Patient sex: M
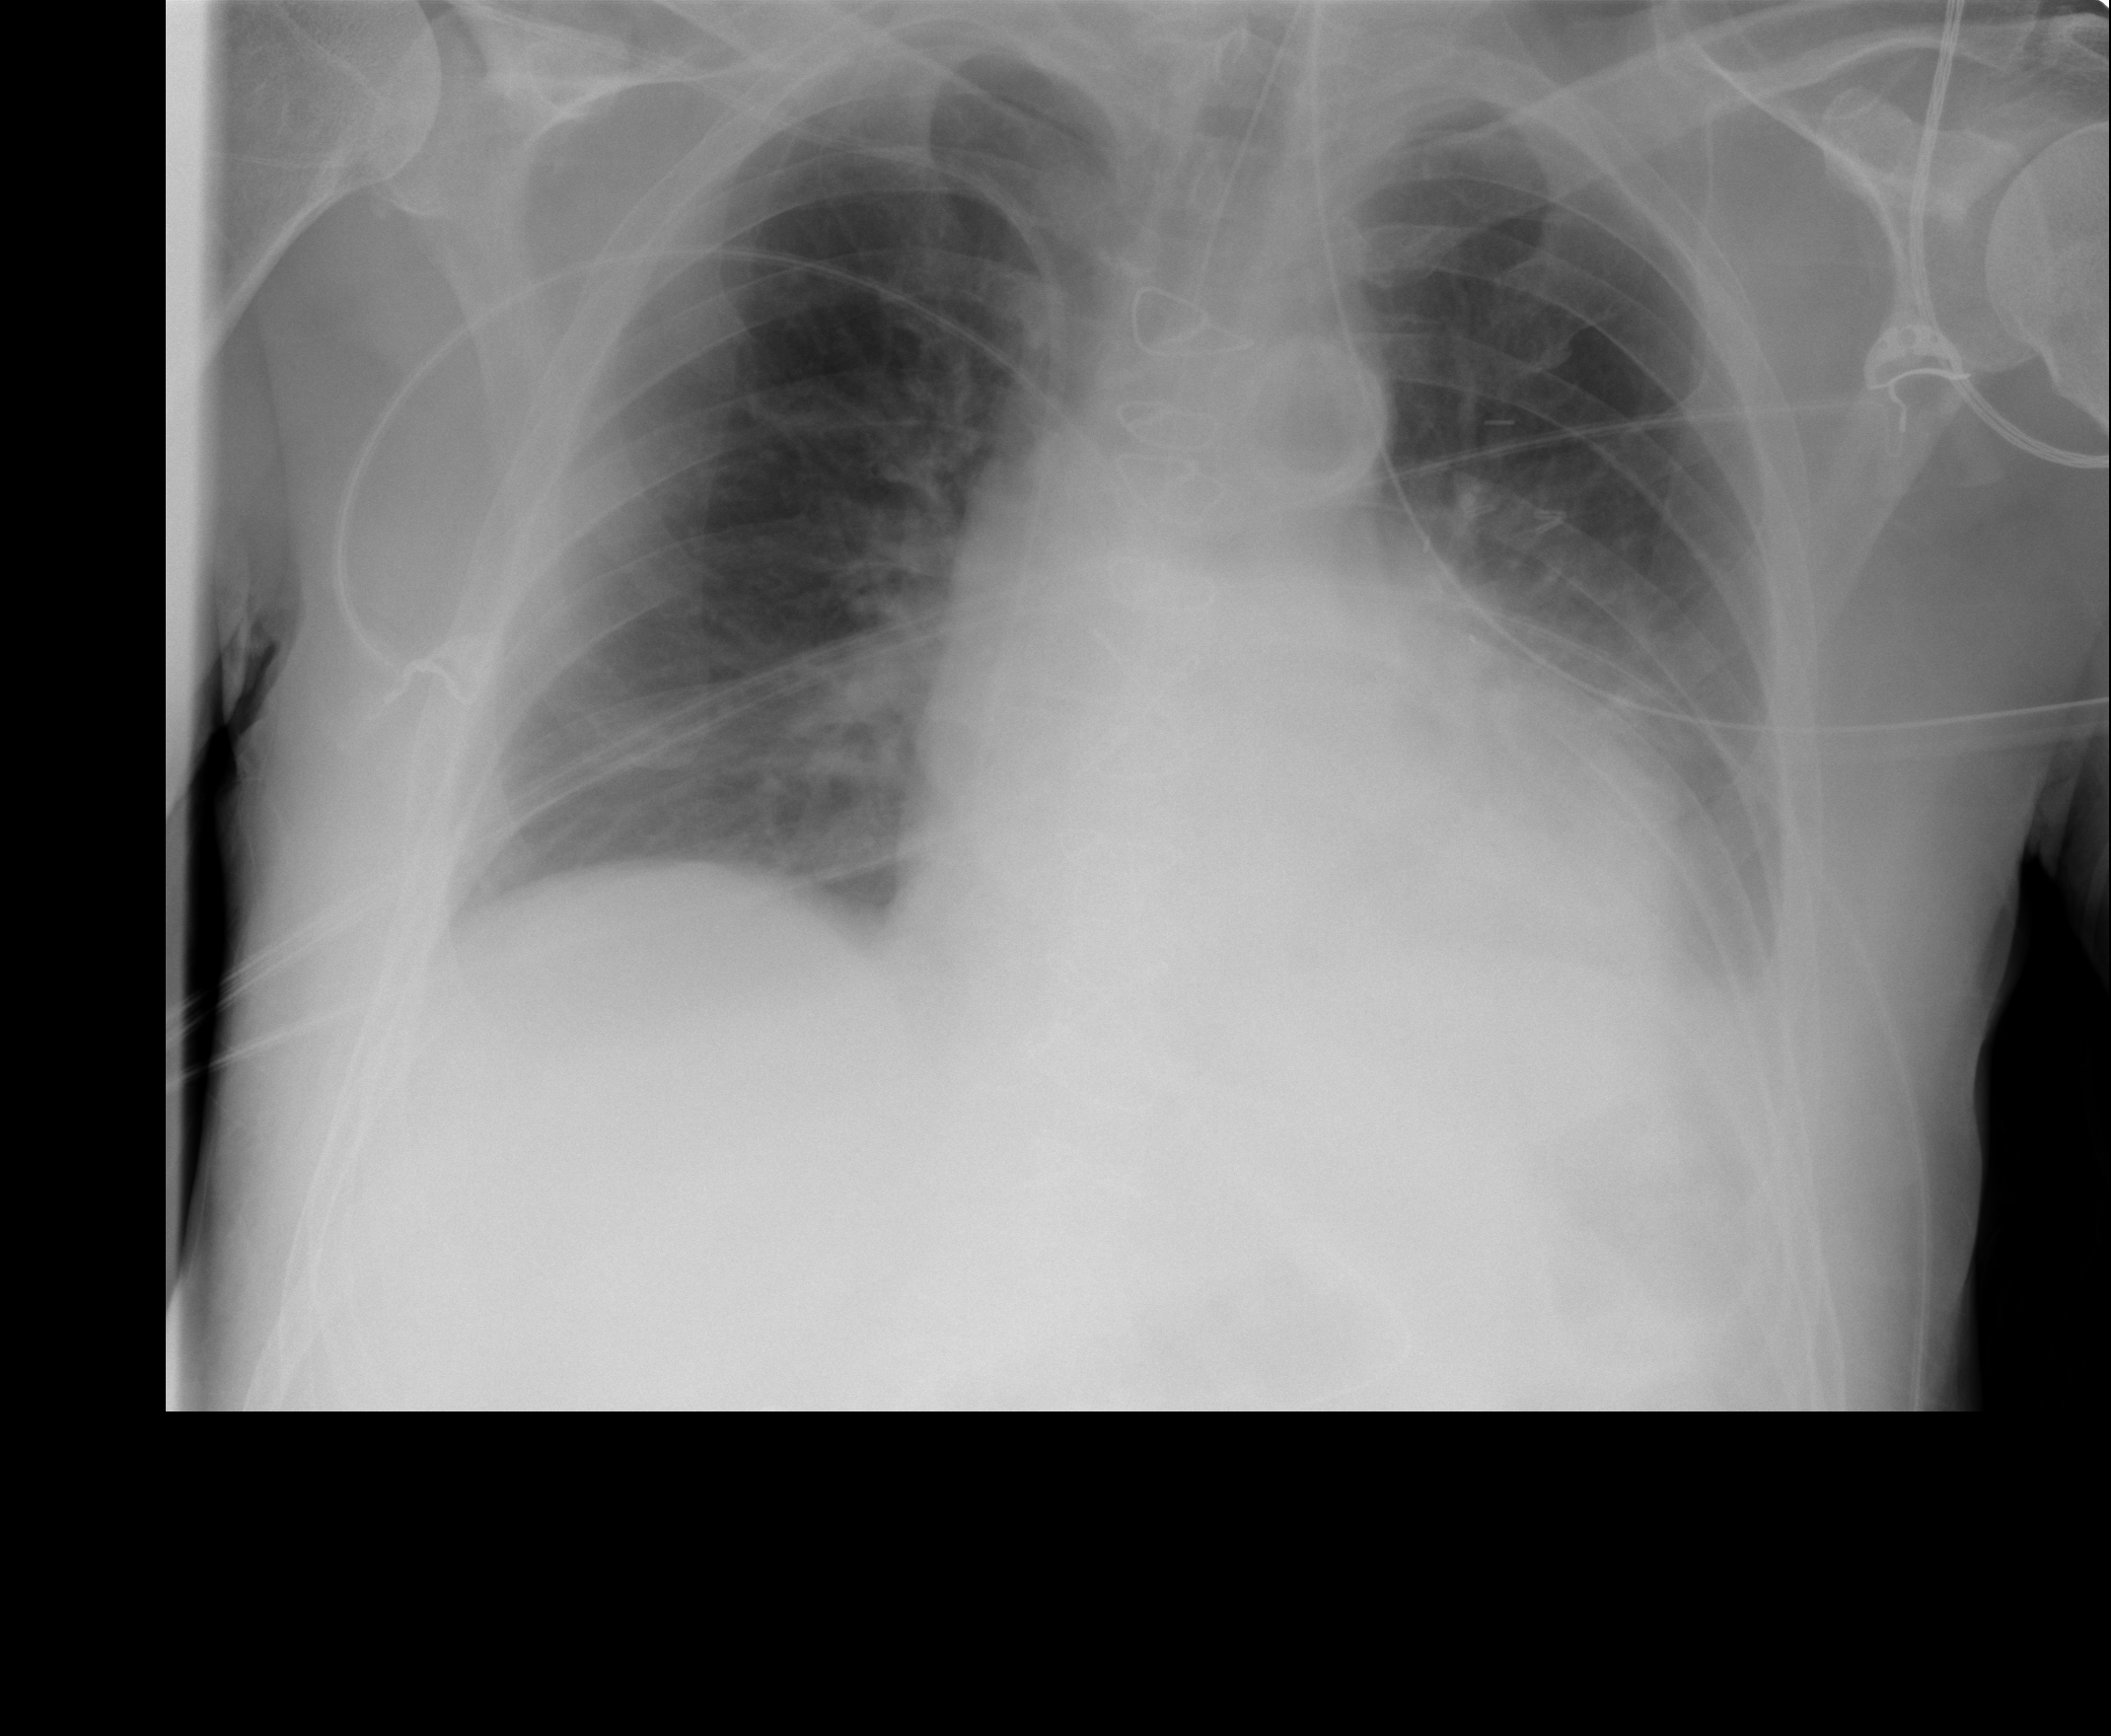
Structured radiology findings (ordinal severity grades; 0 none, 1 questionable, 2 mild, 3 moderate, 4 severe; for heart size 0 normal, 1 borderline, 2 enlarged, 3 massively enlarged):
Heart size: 2
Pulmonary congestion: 0
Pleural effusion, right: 0
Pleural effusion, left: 2
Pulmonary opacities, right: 0
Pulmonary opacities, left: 0
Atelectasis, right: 0
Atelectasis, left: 2